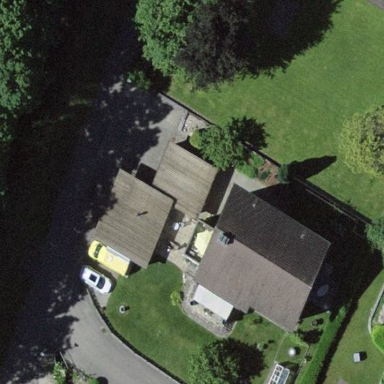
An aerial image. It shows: Garage.